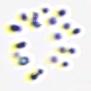
Label: Phaeocystis